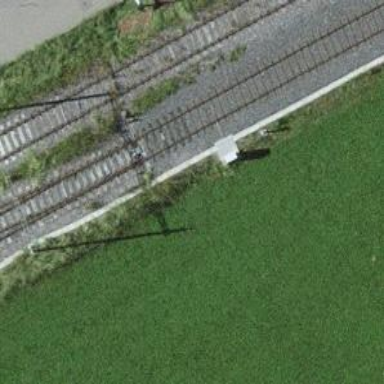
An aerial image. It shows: Single-track railway with electrified contact lines.